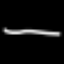
Label: line